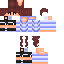
A female human skin with medium skin, wearing brown long hair dressed in a blue tshirt and black shorts, featuring a closed mouth.